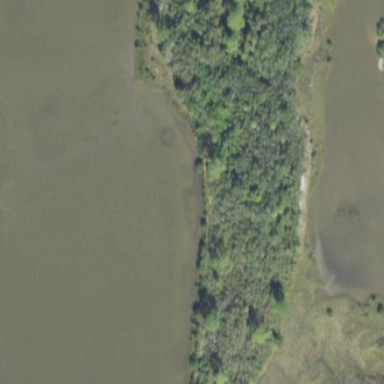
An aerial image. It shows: Mangrove wetland area.